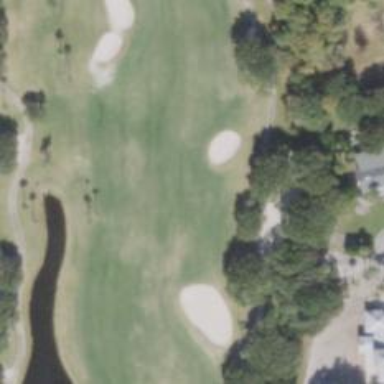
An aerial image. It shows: View of golf hole.